Question: Calculate the area of the circumscribed rectangle of each polygon according to its color, and then find the sum of the areas of these circumscribed rectangle. The final result only retains the sum of the areas and retains the integer.
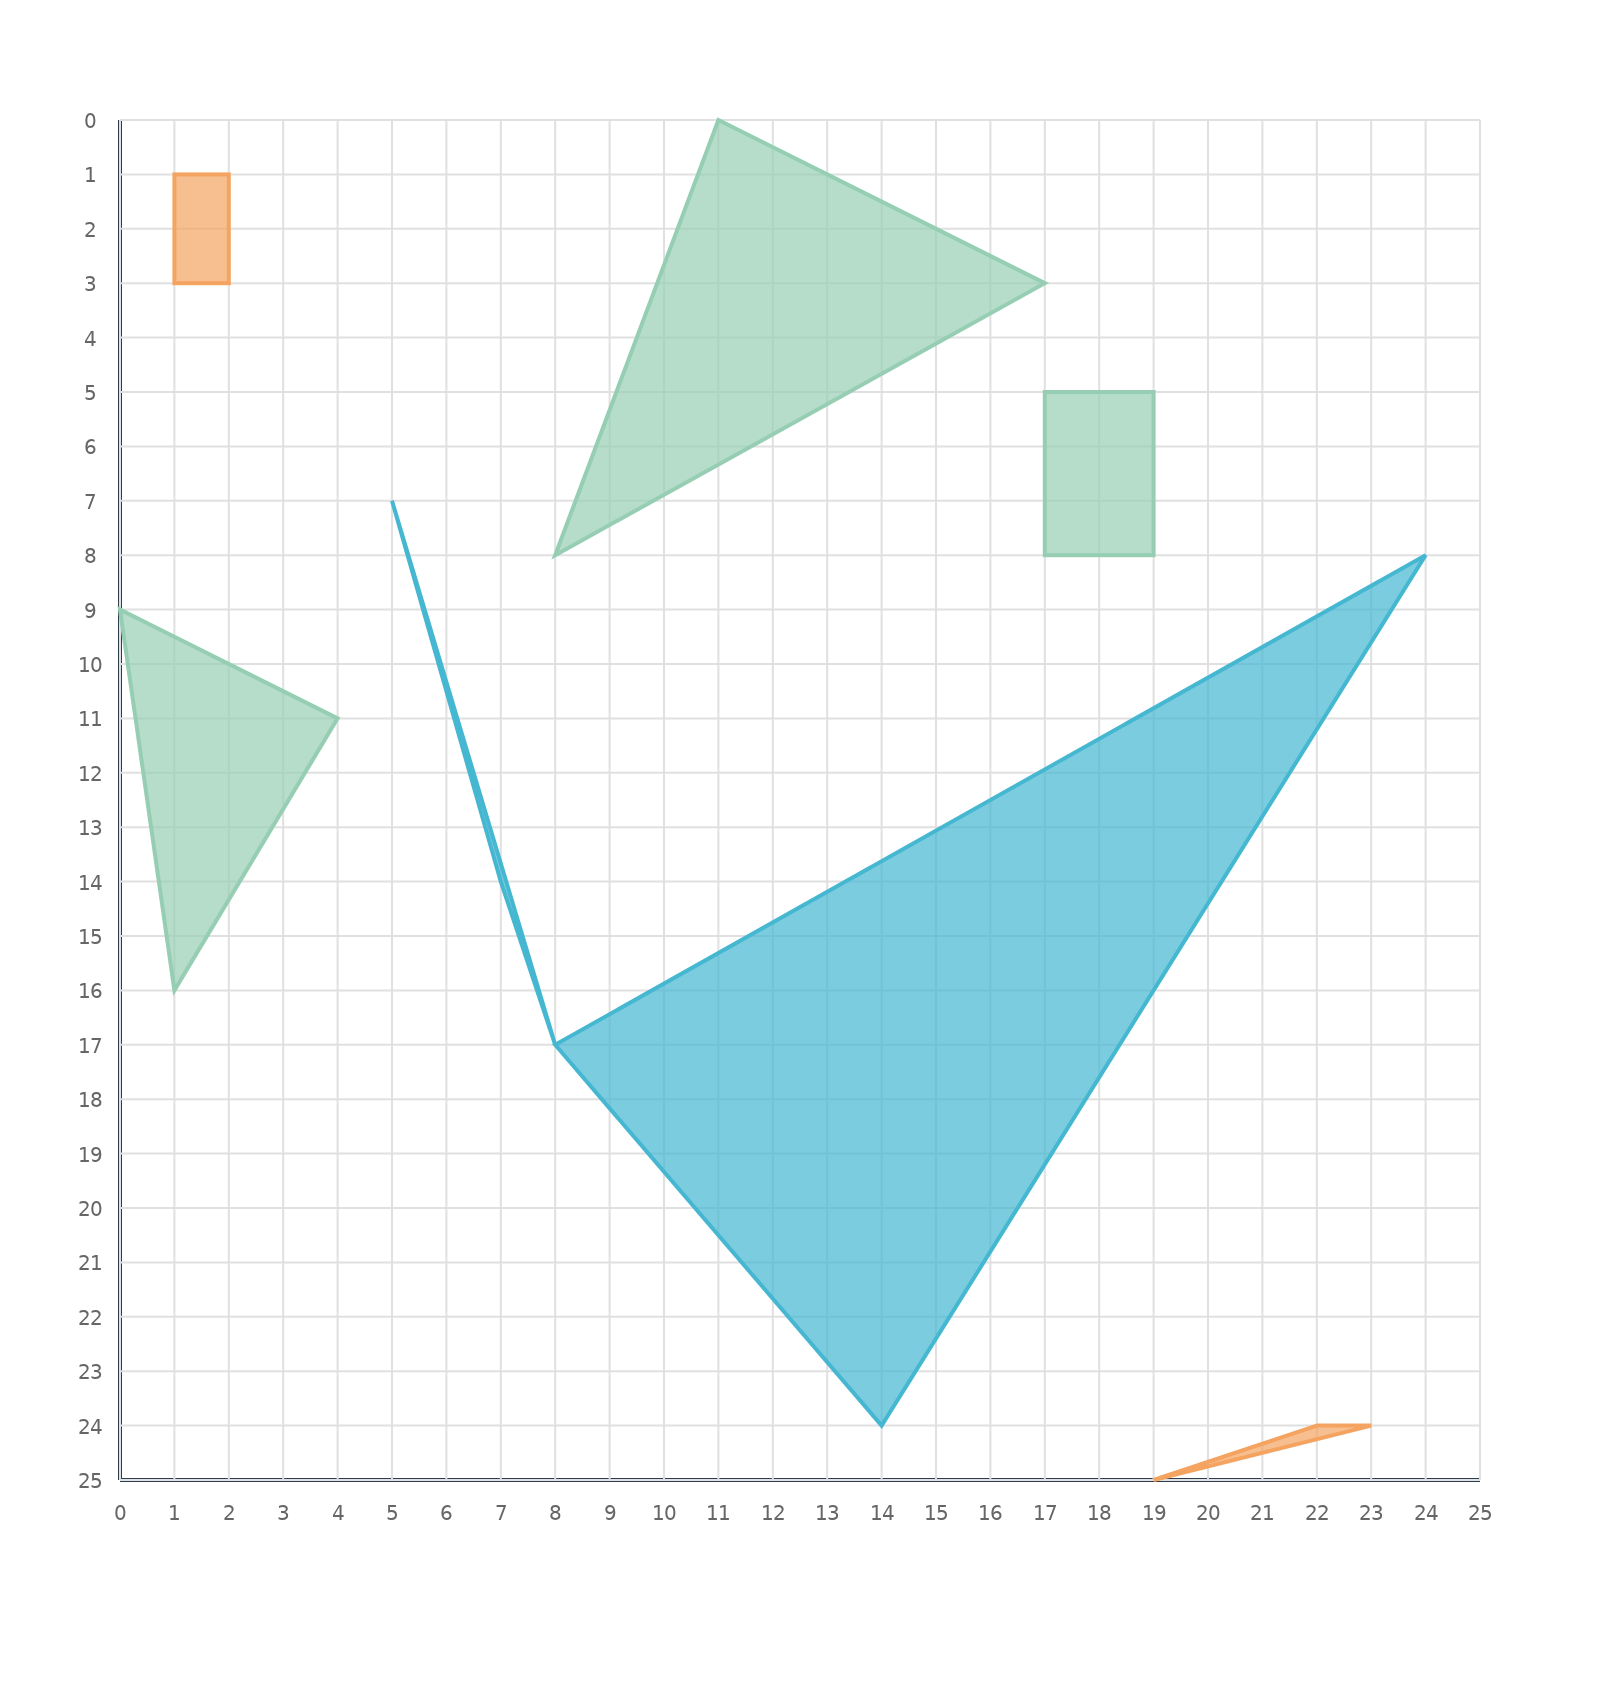
Answer: 1155